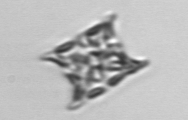
Label: Eucampia